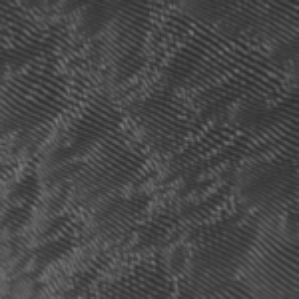
Label: frost